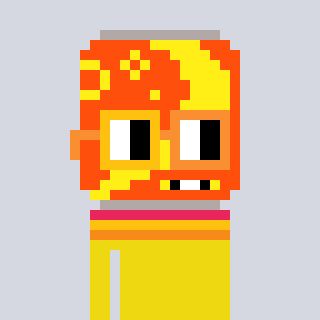
a pixel art character with square yellow and orange glasses, a pop-shaped head and a yellow-colored body on a cool background